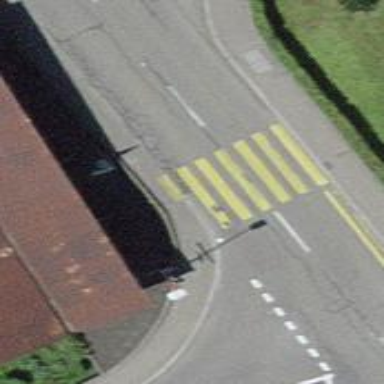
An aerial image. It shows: Marked crossing with visible markings.